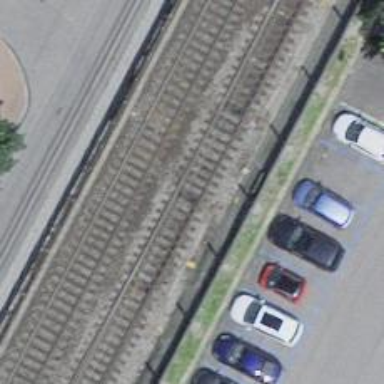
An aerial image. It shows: Railway switch.